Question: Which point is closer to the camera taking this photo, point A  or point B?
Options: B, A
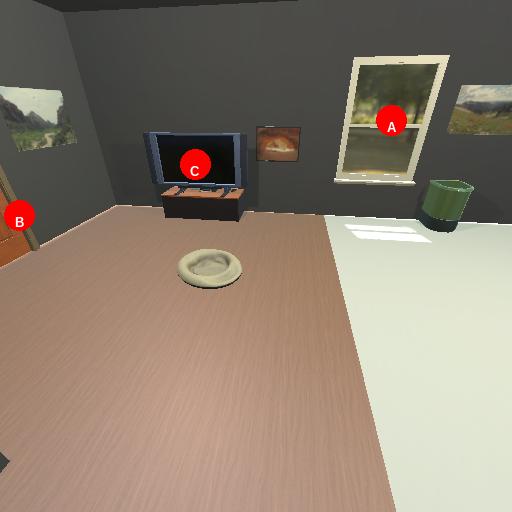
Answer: B